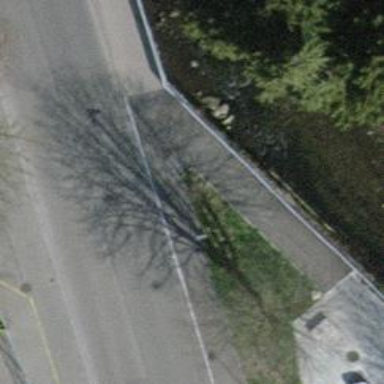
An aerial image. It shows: Sidewalk.